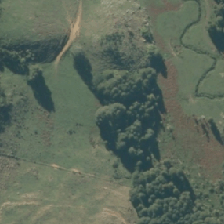
Land cover: indigenous_forest